Field crop: maize
Growth stage: 1
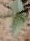
Species: datura